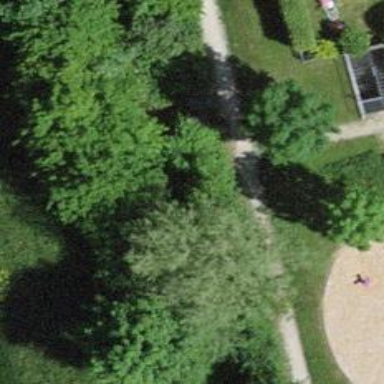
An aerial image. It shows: Compacted footway.